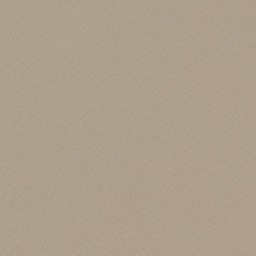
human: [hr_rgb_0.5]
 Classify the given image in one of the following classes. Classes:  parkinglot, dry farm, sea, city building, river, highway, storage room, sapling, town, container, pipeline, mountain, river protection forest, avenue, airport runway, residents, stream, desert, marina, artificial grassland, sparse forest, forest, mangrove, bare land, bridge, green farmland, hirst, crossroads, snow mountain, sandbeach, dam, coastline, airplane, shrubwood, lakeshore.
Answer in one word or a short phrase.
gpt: desert